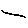
Label: line